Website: home-depot
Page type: account-dashboard
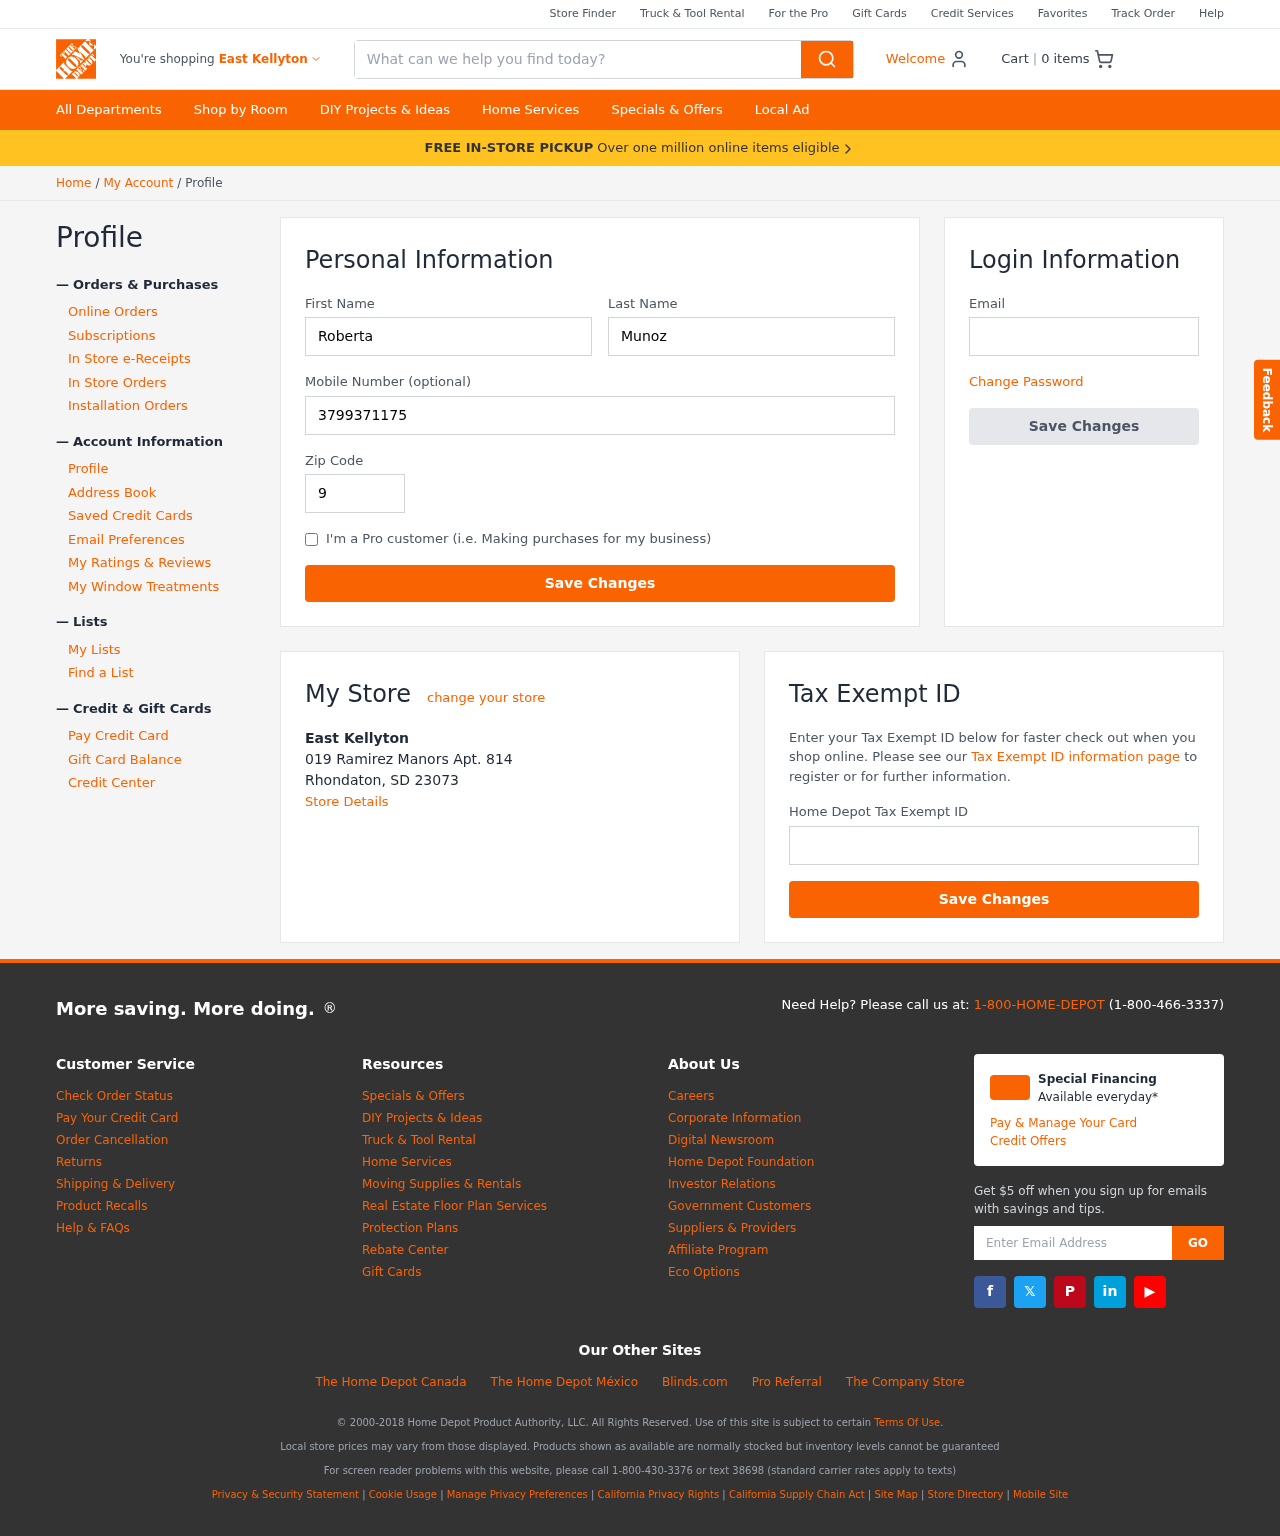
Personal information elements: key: PII_CITY
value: East Kellyton
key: PII_EMAIL
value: roberta_munoz@hotmail.com
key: PII_FIRSTNAME
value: Roberta
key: PII_LASTNAME
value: Munoz
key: PII_LOCATION1_CITY_STATE_ZIP
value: Rhondaton, SD 23073
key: PII_LOCATION1_NAME
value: East Kellyton
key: PII_LOCATION1_STREET
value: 019 Ramirez Manors Apt. 814
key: PII_PHONE
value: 3799371175
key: PII_POSTCODE
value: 98812
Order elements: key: ORDER_NUM_ITEMS
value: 0
Search elements: key: HEADER_SEARCH
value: What can we help you find today?